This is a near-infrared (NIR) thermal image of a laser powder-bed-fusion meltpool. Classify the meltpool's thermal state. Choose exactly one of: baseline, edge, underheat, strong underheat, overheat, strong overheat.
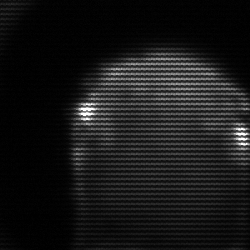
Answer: edge